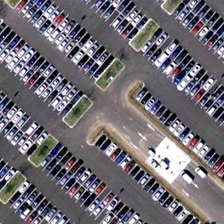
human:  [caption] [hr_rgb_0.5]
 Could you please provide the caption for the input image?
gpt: many cars are parked in a large parking lot .

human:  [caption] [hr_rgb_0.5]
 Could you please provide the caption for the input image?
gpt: many cars are parked in a large parking lot .

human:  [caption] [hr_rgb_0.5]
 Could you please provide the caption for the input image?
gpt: many cars are parked in a large parking lot .

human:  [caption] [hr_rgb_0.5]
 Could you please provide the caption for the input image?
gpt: many cars are parked in a large parking lot .

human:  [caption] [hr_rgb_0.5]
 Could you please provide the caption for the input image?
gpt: many cars are parked in a large parking lot .